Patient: sex F, age 68
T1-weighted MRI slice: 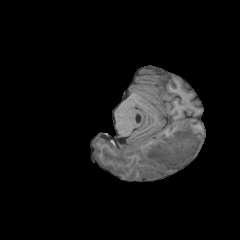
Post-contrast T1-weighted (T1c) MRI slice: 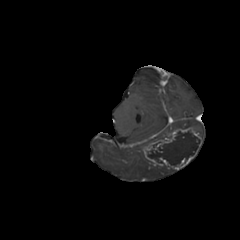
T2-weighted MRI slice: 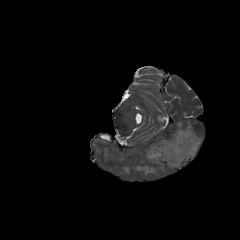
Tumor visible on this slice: yes
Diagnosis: Glioblastoma, IDH-wildtype
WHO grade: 4